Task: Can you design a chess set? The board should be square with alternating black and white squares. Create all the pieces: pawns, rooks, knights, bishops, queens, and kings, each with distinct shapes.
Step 3671:
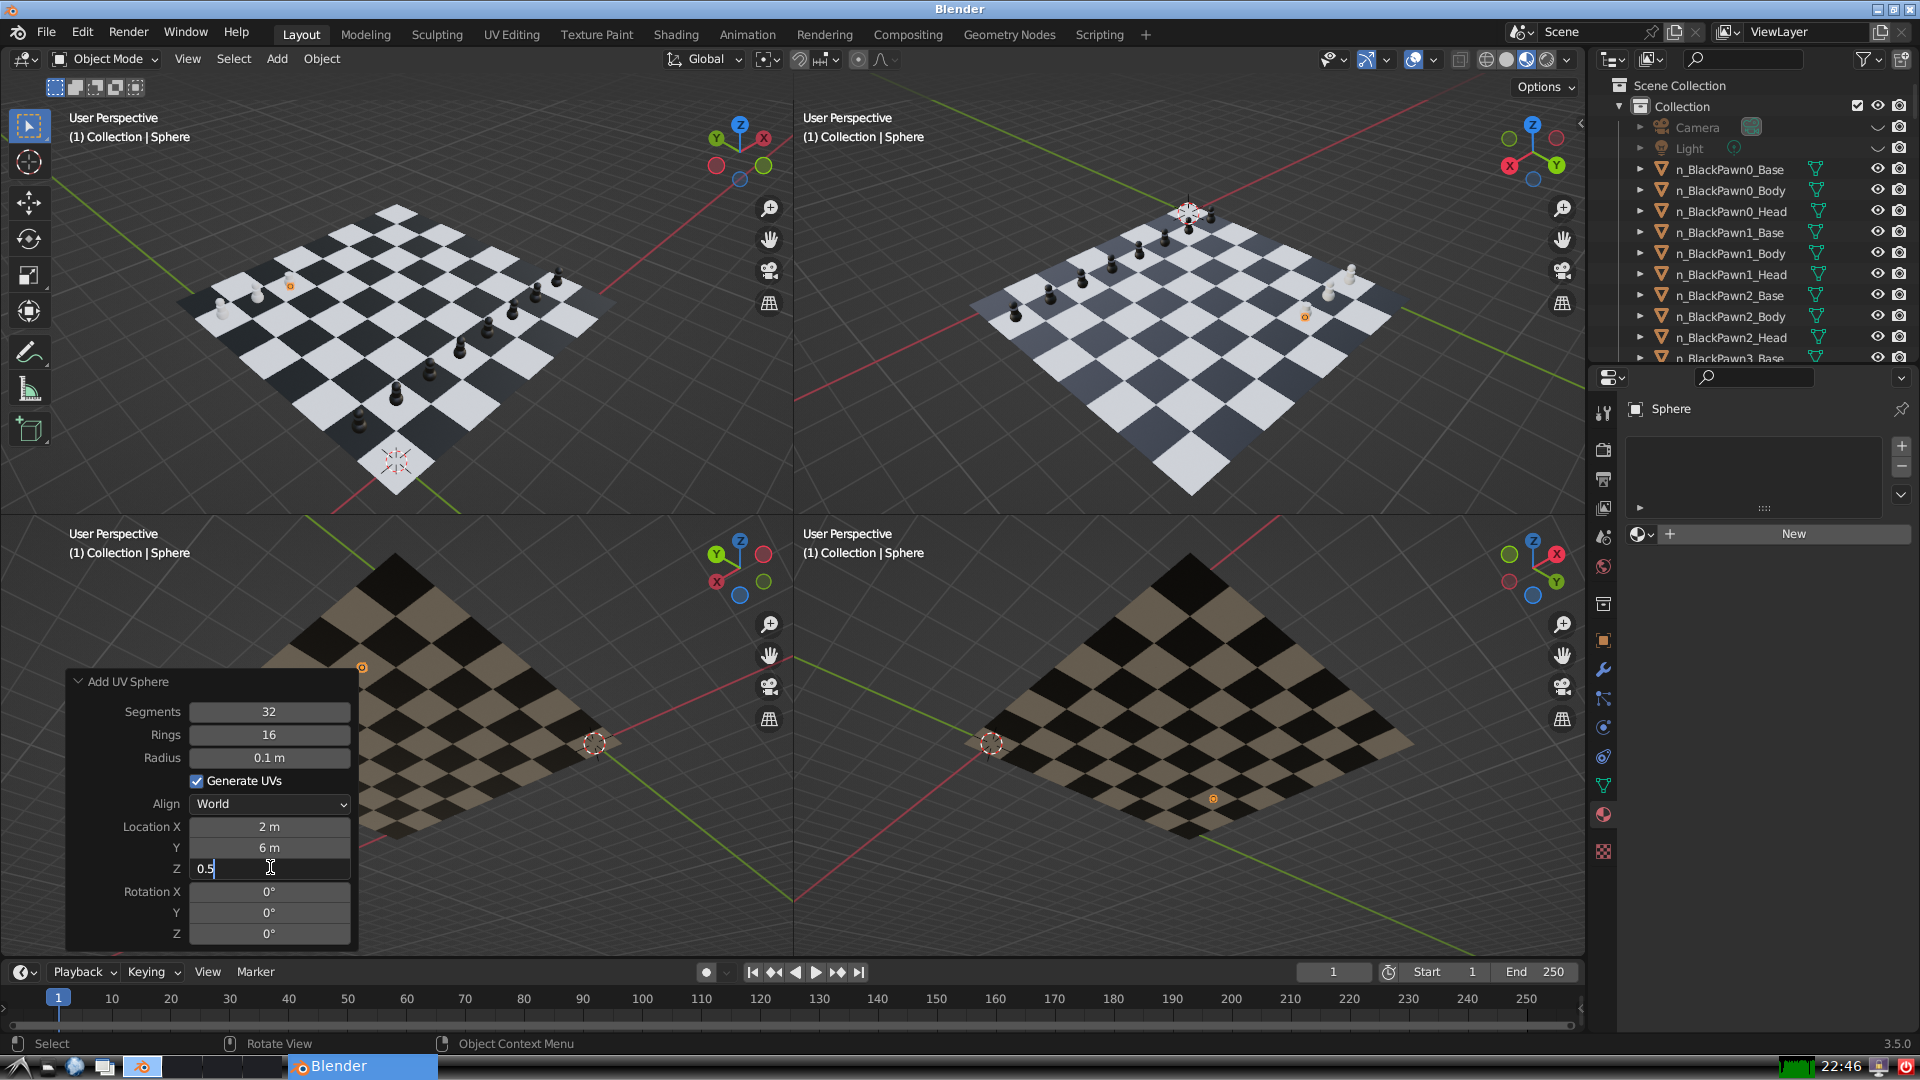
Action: {"key_press": ['Return']}